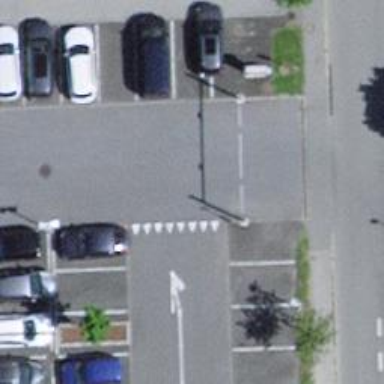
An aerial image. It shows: Parking aisle designated as service road.